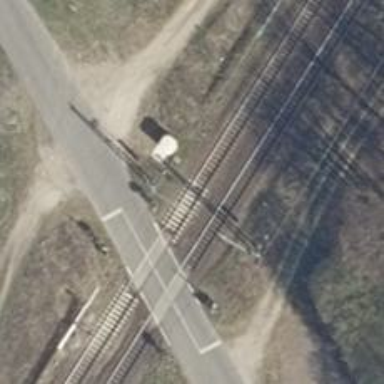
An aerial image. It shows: Railway signal.